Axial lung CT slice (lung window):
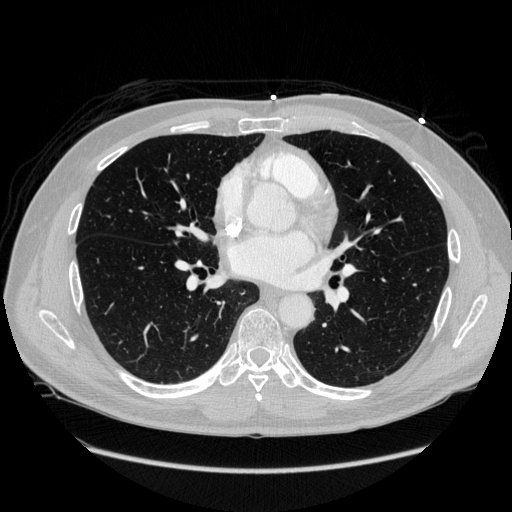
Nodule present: no